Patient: sex F, age 46
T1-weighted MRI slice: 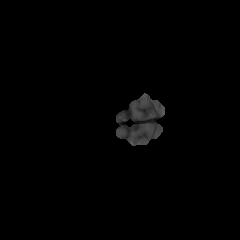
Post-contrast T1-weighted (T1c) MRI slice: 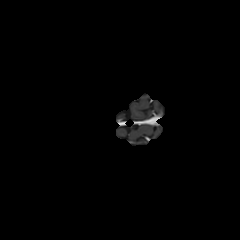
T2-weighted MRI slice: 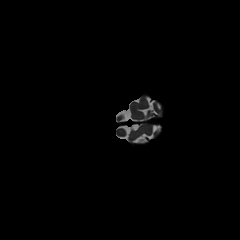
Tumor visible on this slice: no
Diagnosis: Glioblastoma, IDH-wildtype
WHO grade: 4